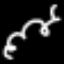
Label: squiggle